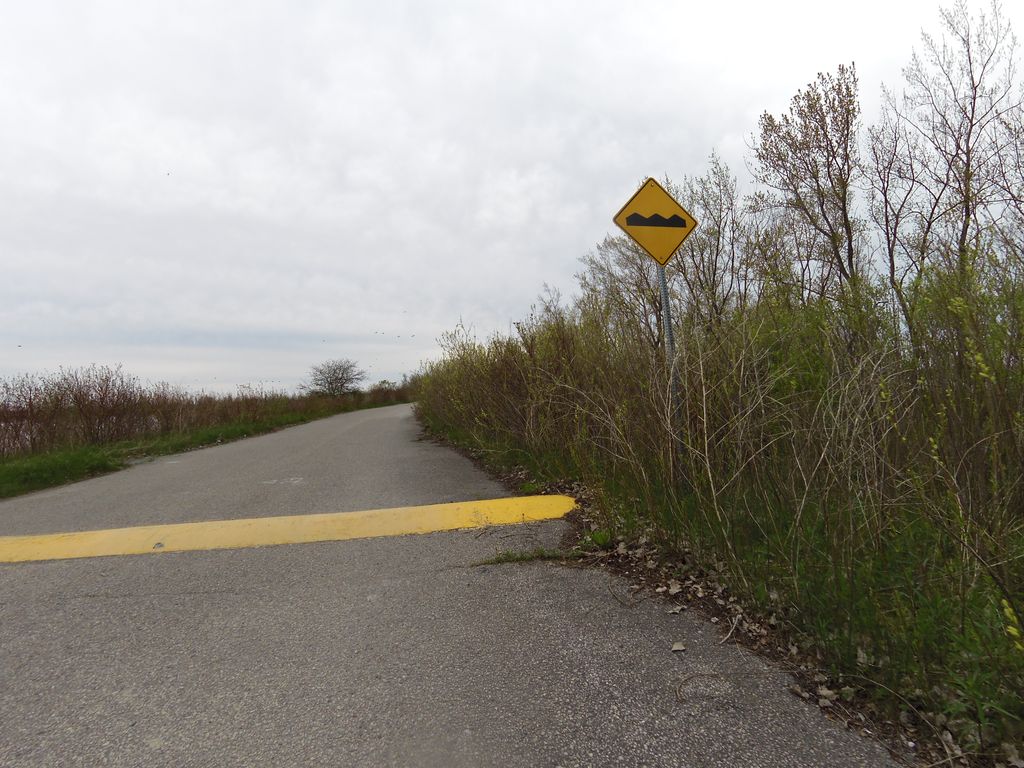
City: toronto